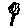
Label: flower